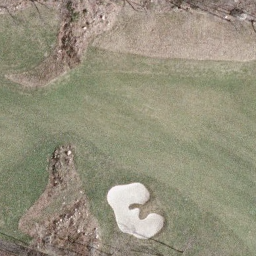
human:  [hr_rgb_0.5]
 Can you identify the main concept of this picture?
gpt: golf course